Field crop: maize
Growth stage: 2
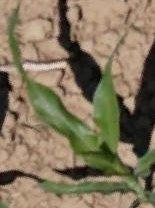
Species: maize